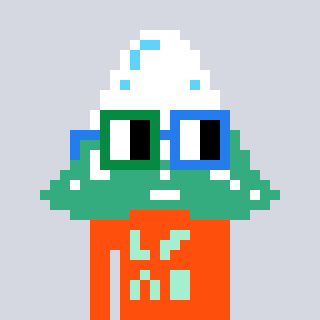
a pixel art character with square green and blue glasses, a snowy mountain-shaped head and a orange-colored body on a cool background